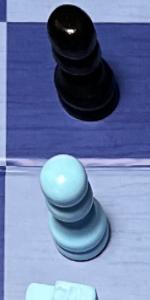
Label: Pawn_White